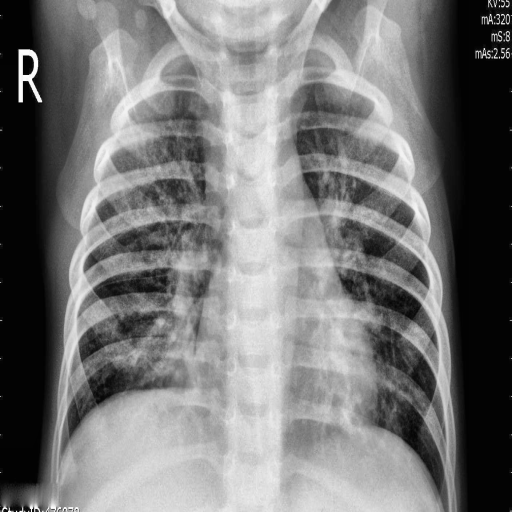
Finding: PNEUMONIA